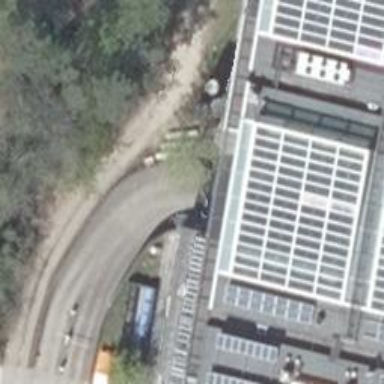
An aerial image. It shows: Parking entrance.